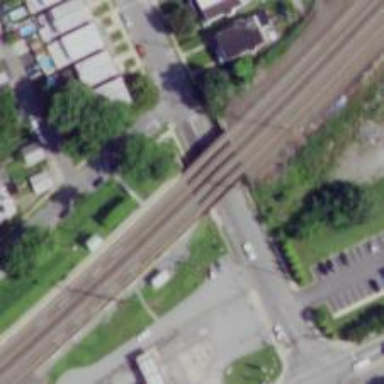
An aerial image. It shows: Bridge over electrified railway with contact lines.